Interaction volume radius: 5 \u00c5
Interaction volume height: 30 \u00c5
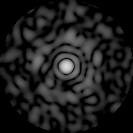
Disorder parameter: 0.8902